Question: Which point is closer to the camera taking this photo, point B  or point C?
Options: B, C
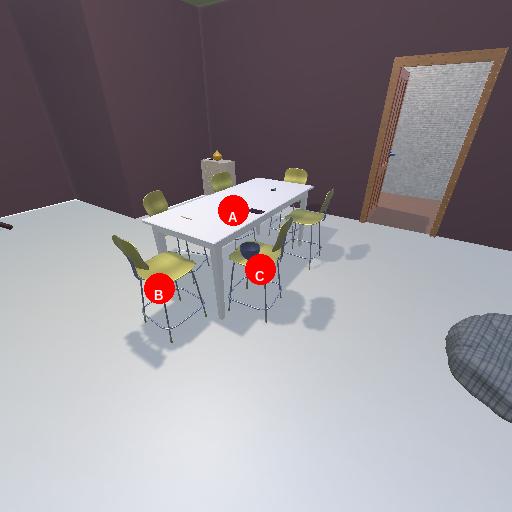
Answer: B